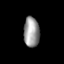
Tissue: lung
Cell type: Endothelial cells
Senescence score: 0.5833
Nuclear area (px): 466
Mean DAPI intensity: 151.573